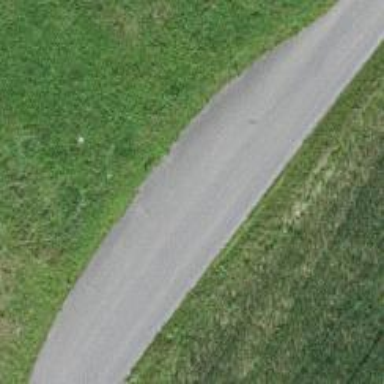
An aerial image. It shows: Passing place on the road.